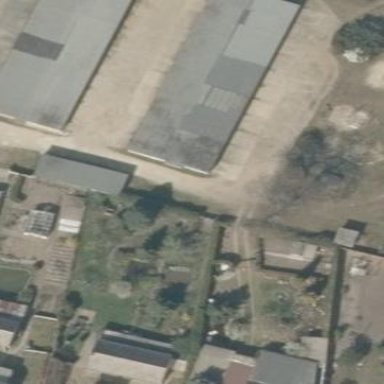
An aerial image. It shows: Group of garages.